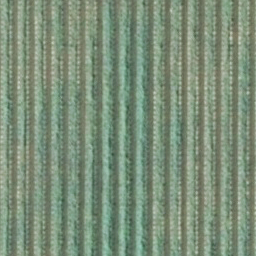
Label: agricultural